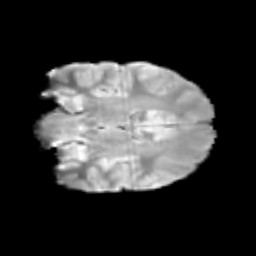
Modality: T2w
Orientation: coronal
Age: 11
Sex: female
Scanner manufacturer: siemens
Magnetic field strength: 3 T
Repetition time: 3.8 s
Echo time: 0.07 s